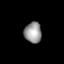
Tissue: lung
Cell type: Endothelial cells
Senescence score: 0.6433
Nuclear area (px): 349
Mean DAPI intensity: 152.785